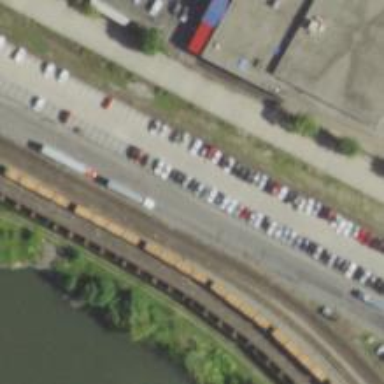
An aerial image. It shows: Railway yard in service.